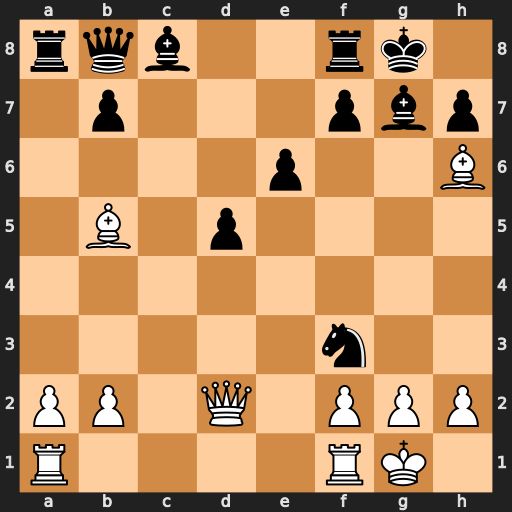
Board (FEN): rqb2rk1/1p3pbp/4p2B/1B1p4/8/5n2/PP1Q1PPP/R4RK1
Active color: w
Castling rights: -
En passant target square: -
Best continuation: gxf3 Qe5 Kh1 Kh8 Rg1